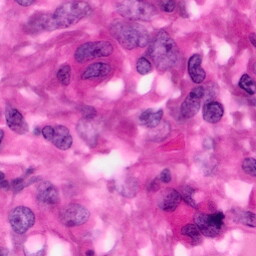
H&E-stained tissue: Pancreatic